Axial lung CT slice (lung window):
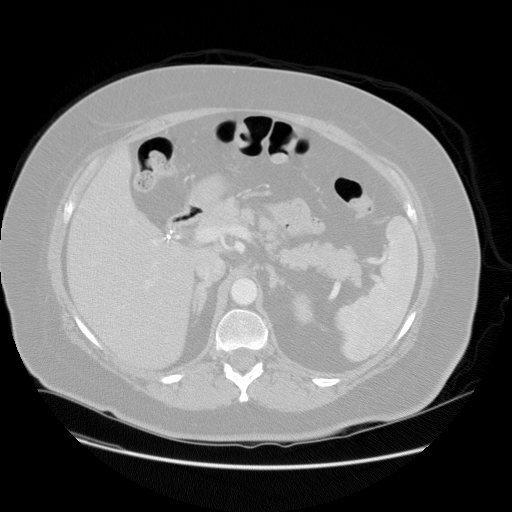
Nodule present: no